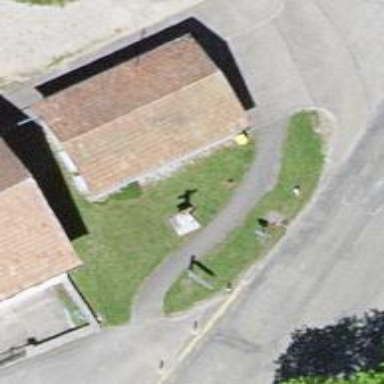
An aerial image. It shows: Post box is visible.